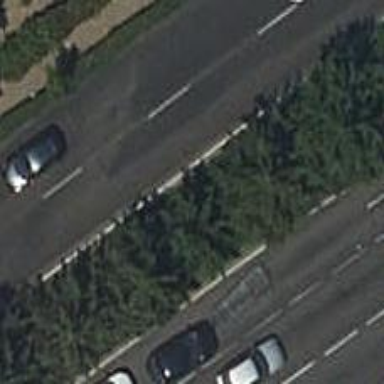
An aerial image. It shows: Footway tunnel.